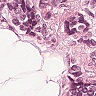
Metastatic tissue present: yes